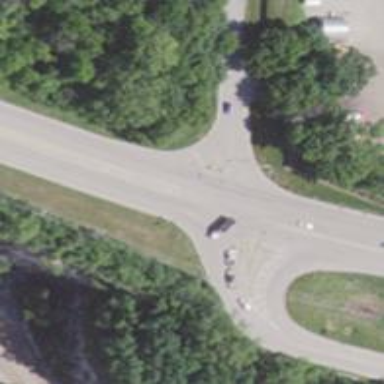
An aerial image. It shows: Secondary link road.